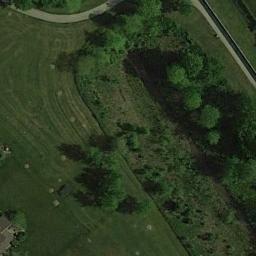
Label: meadow